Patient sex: M
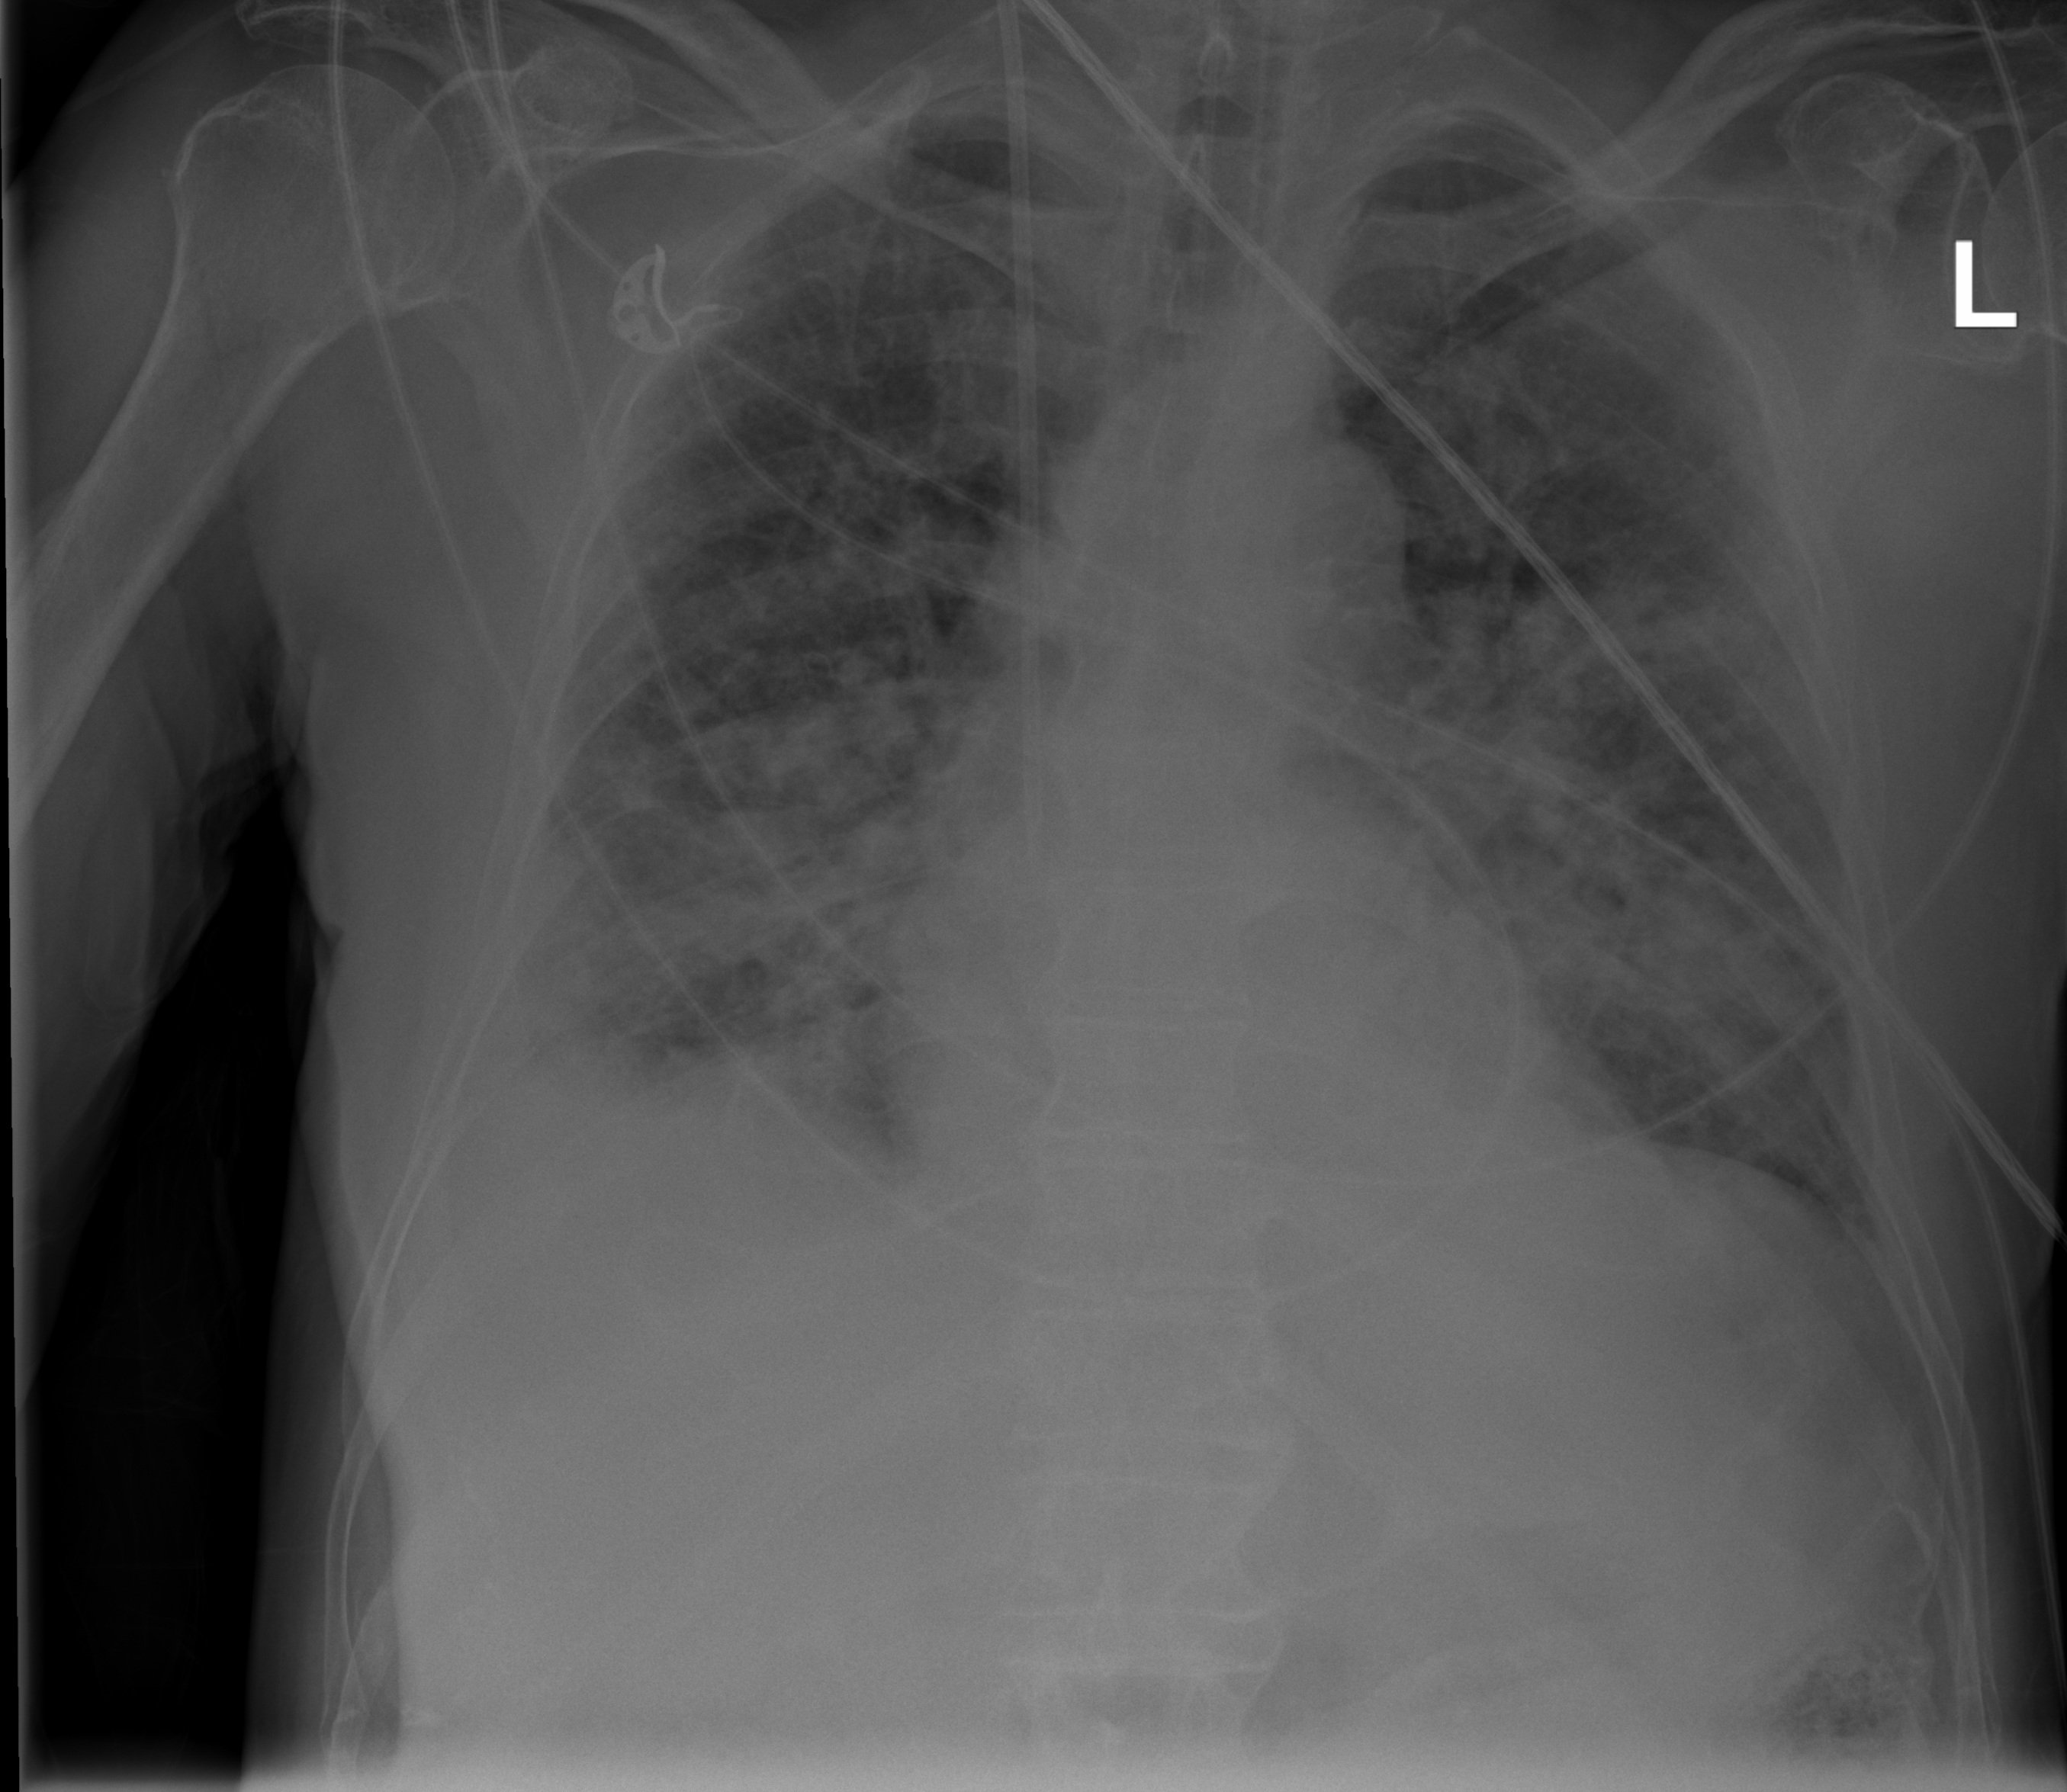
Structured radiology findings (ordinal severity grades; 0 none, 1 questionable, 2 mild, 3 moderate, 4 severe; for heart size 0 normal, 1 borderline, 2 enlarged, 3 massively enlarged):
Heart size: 0
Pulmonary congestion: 2
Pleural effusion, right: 2
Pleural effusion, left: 0
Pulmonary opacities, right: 3
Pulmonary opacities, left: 3
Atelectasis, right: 3
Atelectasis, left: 2